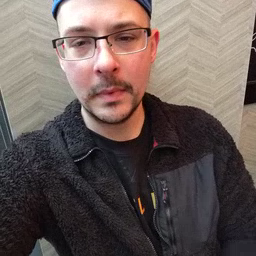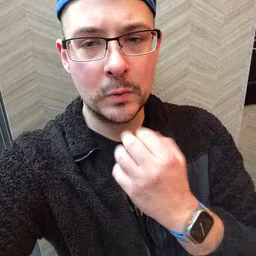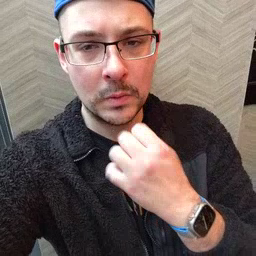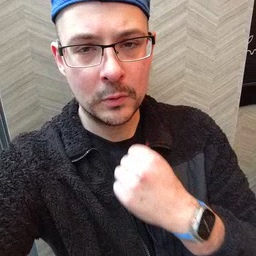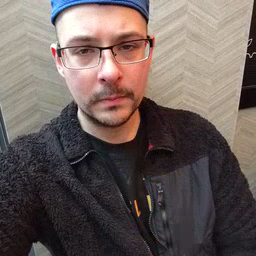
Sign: underwear